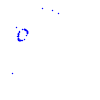
Particle: kaon